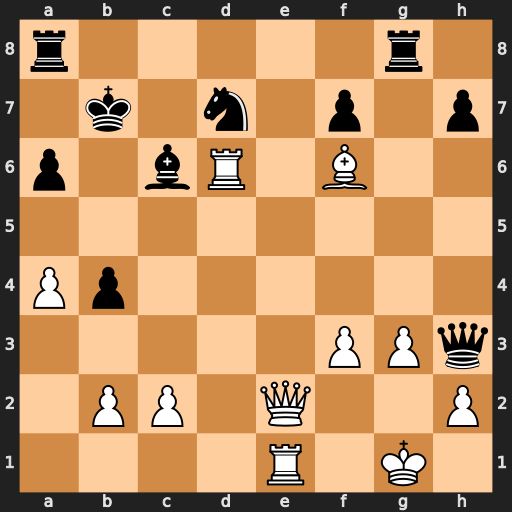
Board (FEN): r5r1/1k1n1p1p/p1bR1B2/8/Pp6/5PPq/1PP1Q2P/4R1K1
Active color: w
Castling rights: -
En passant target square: -
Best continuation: Rxc6 Kxc6 Qe4+